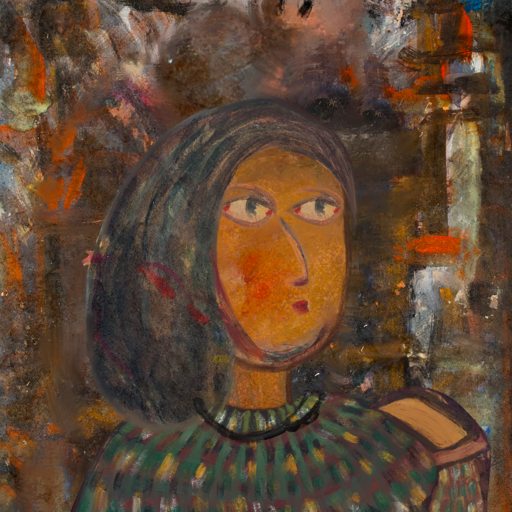
Background: GypsyQueen, Head And Neck Side: Pipe, Face Side: GypsyMother, Bust: After_Raid, Hair Side: Gypsy_Mother, Head Accessory: Blank, Second Necklace: Blank, Necklace: Orphan, Baby: Blank